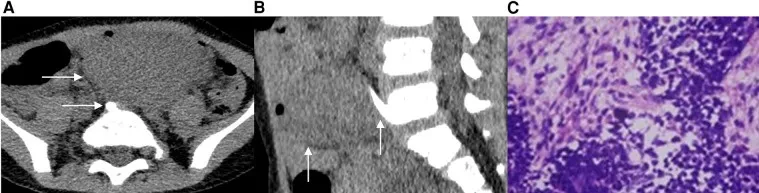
A 3-year-old male patient with EWT. In the CT transverse position, a soft tissue mass is visible behind the left peritoneum. The mass extends across the midline and features a bone spur located at the front of the fifth lumbar vertebrae body, with its tip reaching the posterior edge of the mass (2A). In the sagittal position, the CT scan shows the presence of a bone spur that originated from the anterior edge of the L5 vertebral body and grew forward and upward to the posterior edge of the mass (2B). Additionally, image C displays the 100x hematoxylin-eosin (HE) staining of the tumor, revealing the presence of epithelial tumor cells and mesenchymal tumor cells (2C).
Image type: radiology (ct)